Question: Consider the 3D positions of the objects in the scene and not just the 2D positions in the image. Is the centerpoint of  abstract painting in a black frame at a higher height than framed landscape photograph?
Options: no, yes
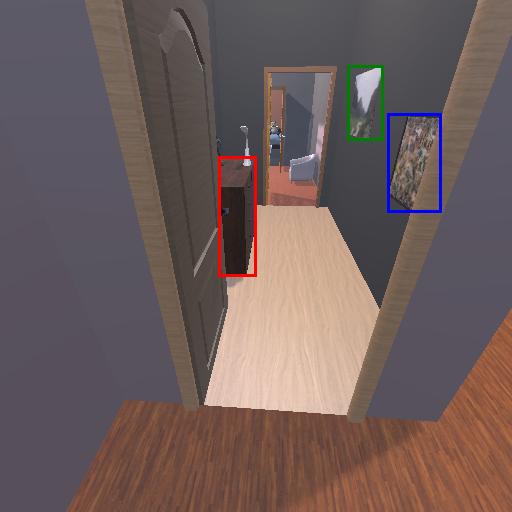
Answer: no